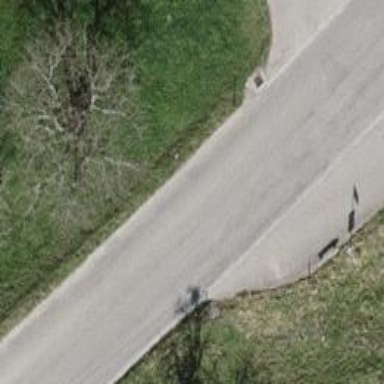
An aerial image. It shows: Bus stop along the road.